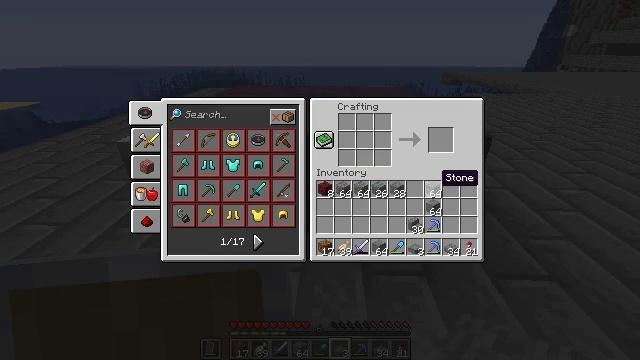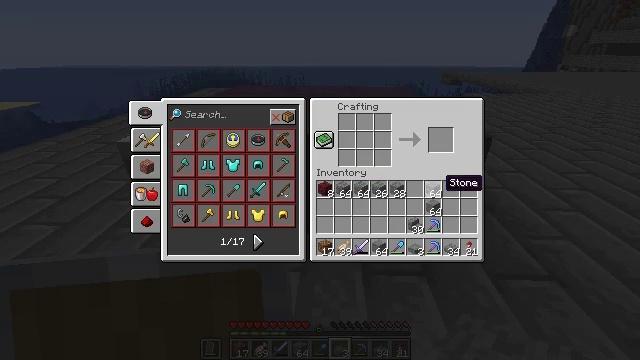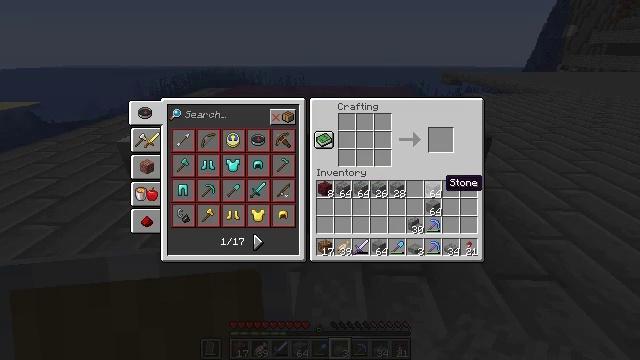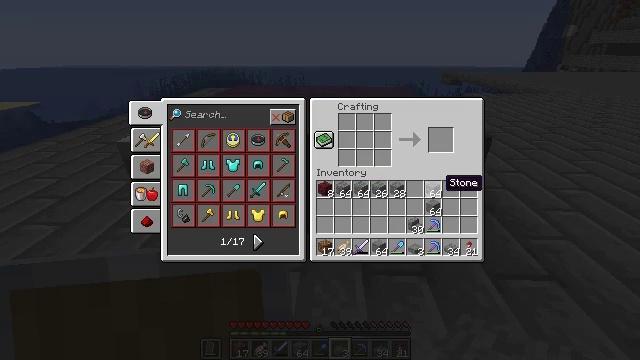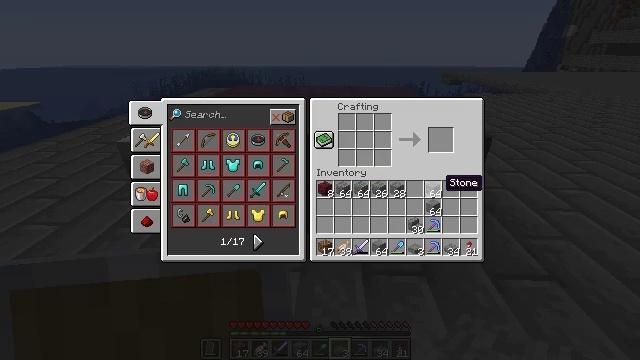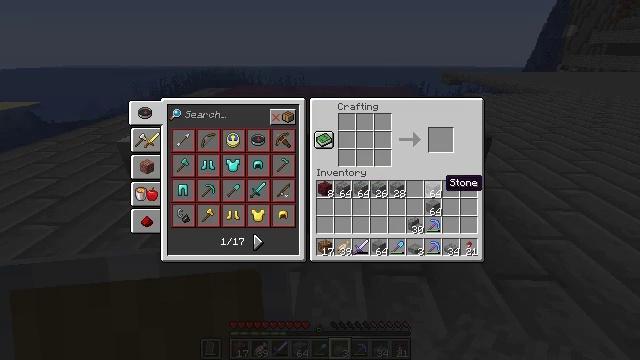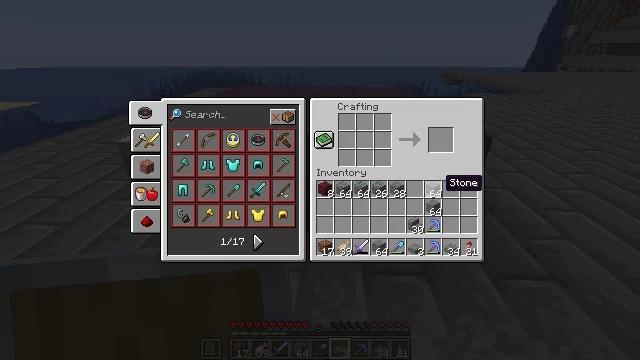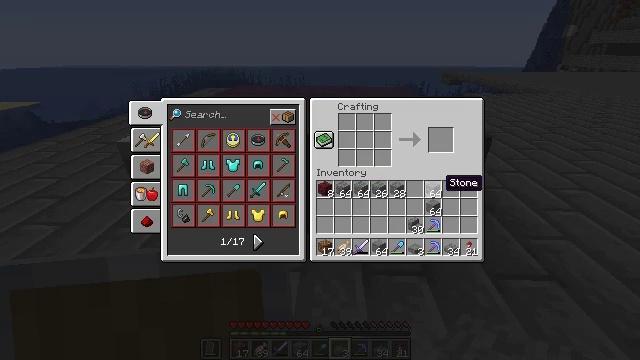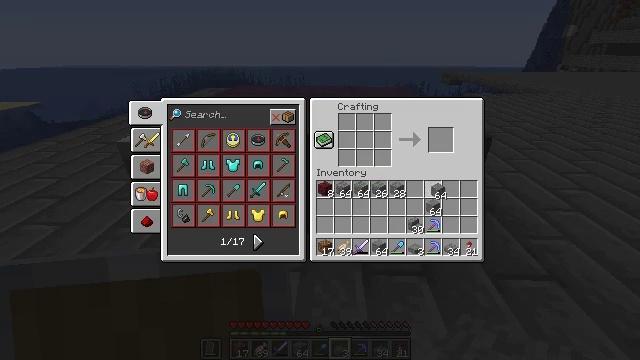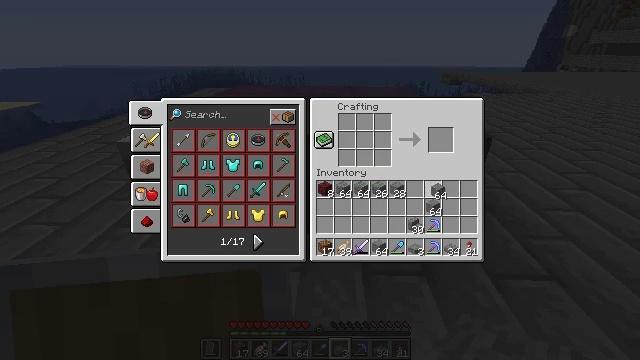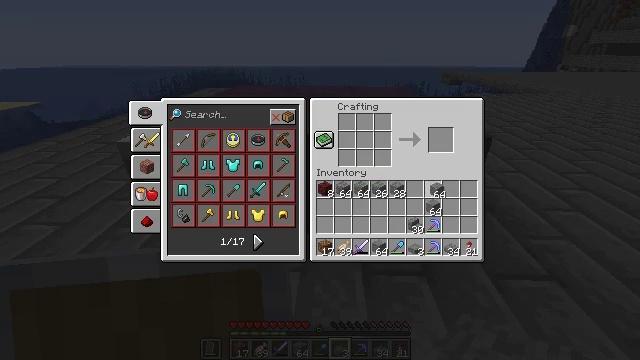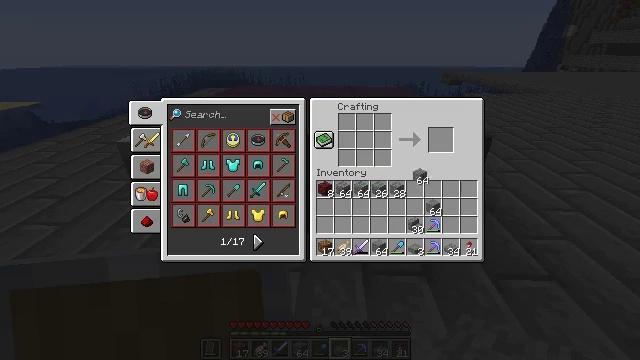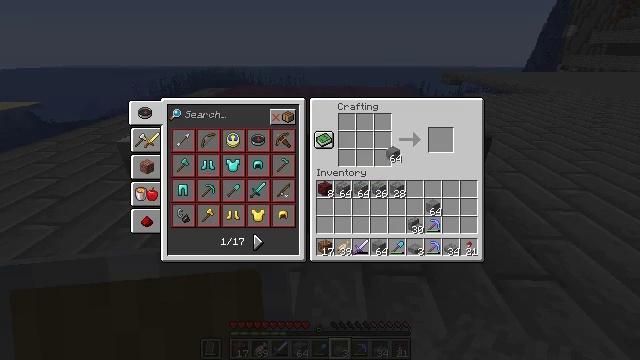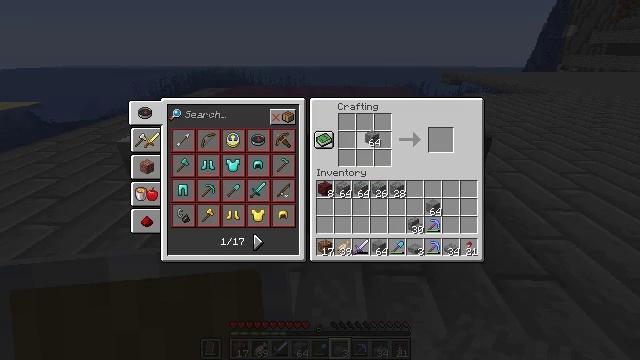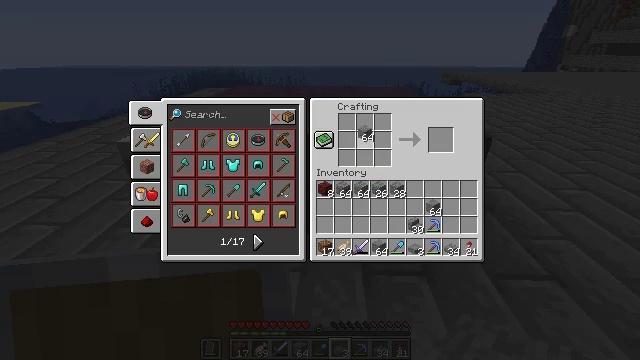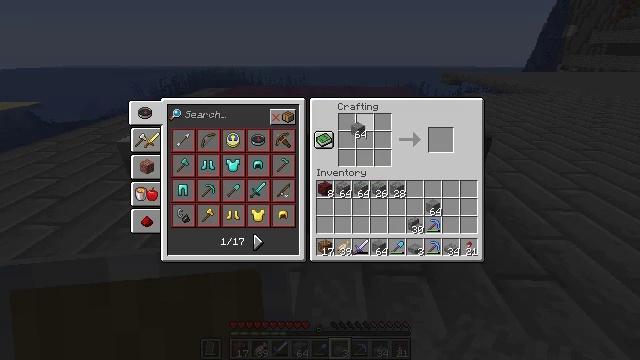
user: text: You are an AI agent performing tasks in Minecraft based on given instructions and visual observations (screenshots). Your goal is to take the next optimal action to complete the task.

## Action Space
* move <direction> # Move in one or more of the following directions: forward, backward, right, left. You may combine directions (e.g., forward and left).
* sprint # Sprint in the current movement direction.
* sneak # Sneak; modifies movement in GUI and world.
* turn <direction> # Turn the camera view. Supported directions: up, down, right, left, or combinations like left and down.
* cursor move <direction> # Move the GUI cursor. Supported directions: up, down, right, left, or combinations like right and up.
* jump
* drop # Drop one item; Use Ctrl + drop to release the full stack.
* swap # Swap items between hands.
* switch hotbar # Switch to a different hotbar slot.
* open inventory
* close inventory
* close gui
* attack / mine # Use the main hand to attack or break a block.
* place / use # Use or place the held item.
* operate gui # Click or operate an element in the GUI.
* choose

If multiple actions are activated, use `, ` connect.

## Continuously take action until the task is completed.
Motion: motion action
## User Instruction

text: Interact with the crafting table to craft a stone slab.
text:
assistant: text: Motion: no_op
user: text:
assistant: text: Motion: no_op
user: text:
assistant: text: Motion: no_op
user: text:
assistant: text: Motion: no_op
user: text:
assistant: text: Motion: no_op
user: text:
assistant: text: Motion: no_op
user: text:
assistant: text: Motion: no_op
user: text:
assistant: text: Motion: operate gui
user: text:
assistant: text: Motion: operate gui
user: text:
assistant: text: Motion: no_op
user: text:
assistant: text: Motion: cursor move left and up
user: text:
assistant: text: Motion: cursor move left and up
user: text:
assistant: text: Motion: cursor move left and up
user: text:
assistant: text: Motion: cursor move left
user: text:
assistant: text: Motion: cursor move left
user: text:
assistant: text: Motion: no_op
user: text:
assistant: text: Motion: no_op
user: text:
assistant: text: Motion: no_op
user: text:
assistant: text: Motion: no_op
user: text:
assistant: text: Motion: no_op
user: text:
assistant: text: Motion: operate gui
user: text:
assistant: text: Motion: operate gui
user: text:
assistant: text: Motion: no_op
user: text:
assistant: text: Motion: choose
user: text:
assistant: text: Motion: choose
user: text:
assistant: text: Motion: choose
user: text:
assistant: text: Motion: cursor move right
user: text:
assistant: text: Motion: no_op
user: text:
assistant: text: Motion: no_op
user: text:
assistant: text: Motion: no_op